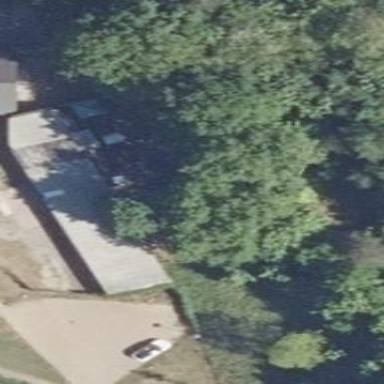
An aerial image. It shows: Group of garages.